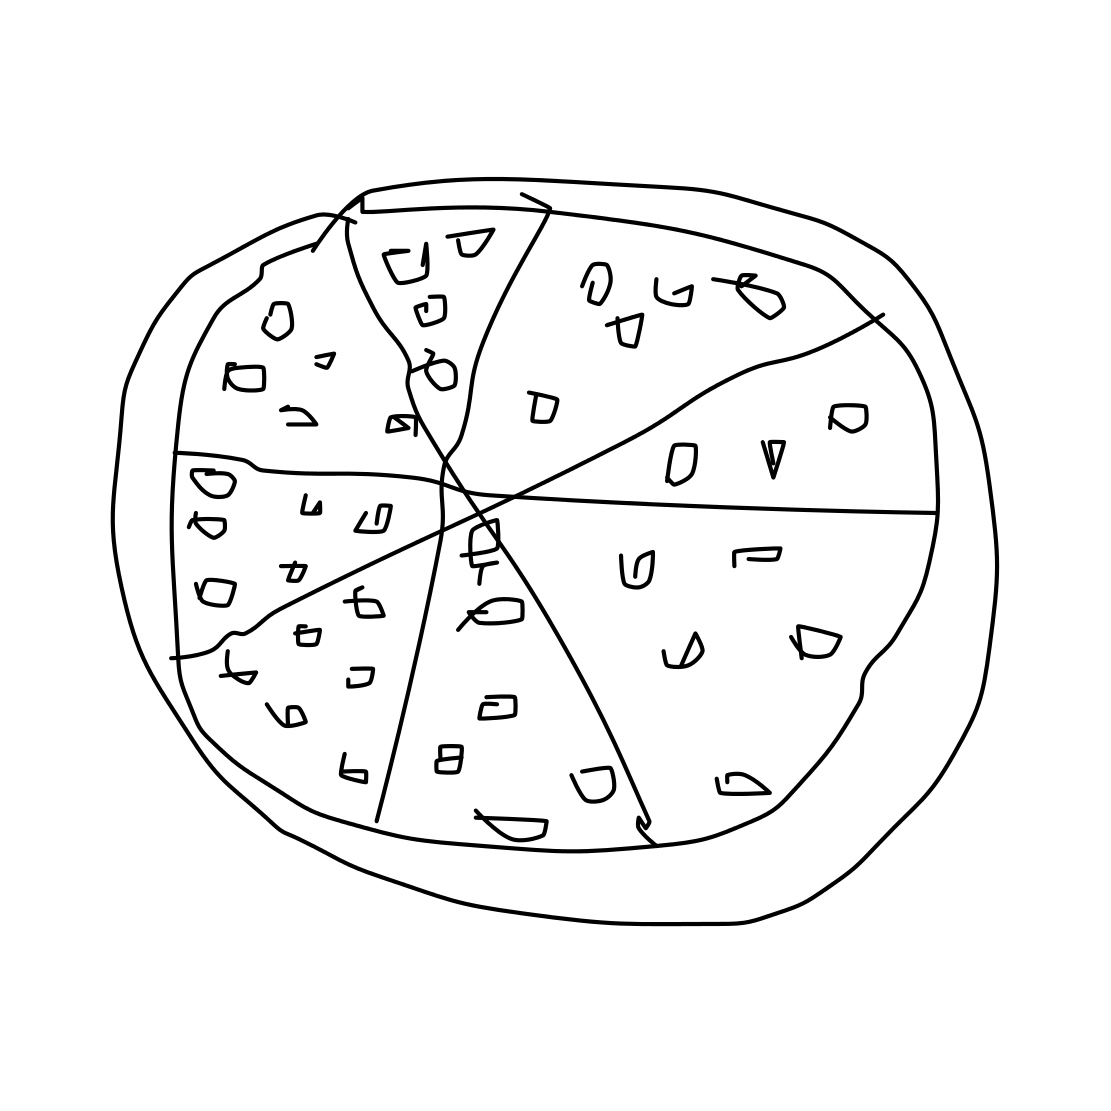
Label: pizza